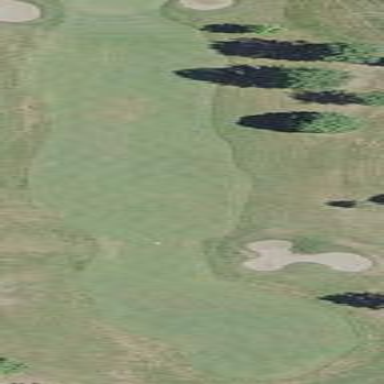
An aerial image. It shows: Grassy area designated as golf fairway.